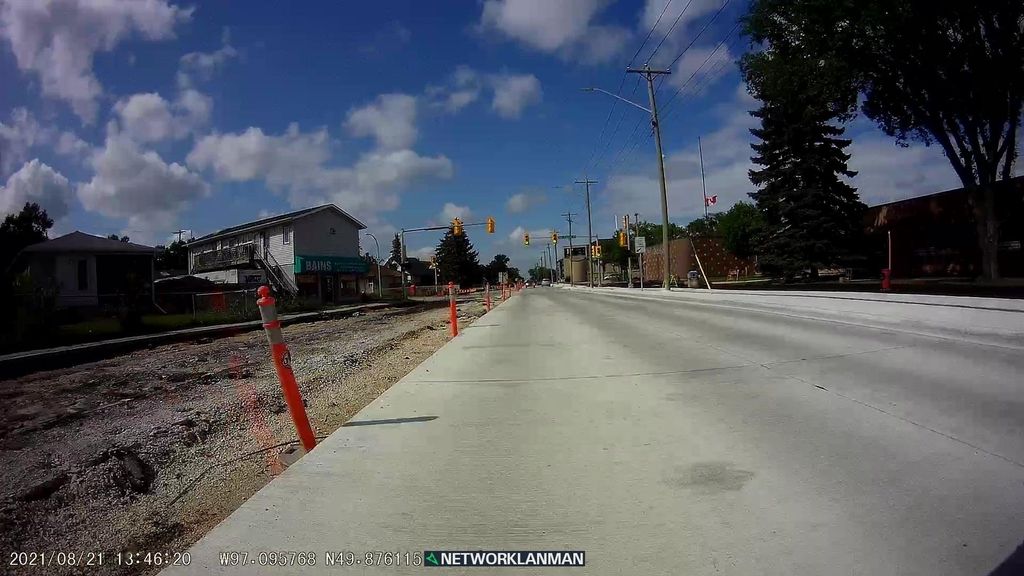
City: winnipeg